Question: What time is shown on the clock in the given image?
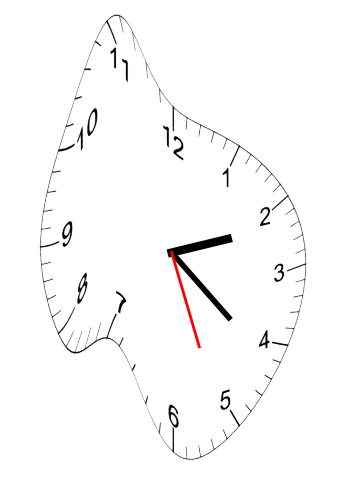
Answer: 02:21:26